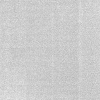
Atmospheric dust classification: dusty